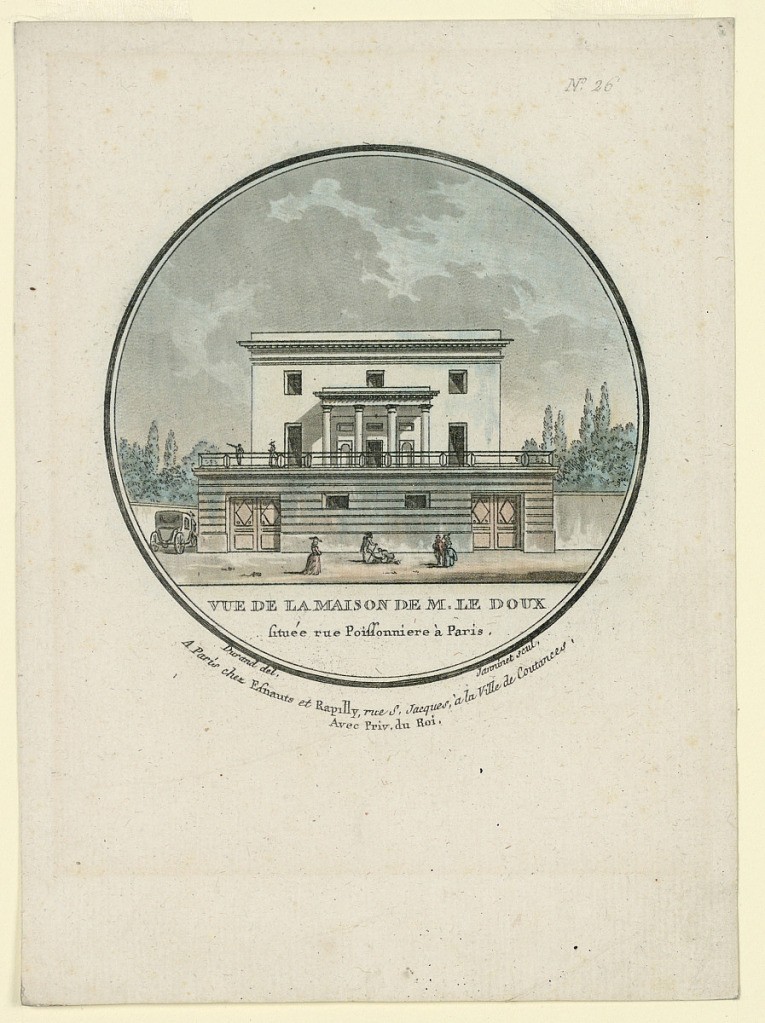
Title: Vue de la Maison de M. Le Doux (View of Mr. Le Doux's House)
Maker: Jean-François Janinet, French, 1752-1814
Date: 1787–92
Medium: Etching; black, yellow and green inks on cream paper
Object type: print
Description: This is an etching in color of the architect Claude Nicolas Ledoux's house on the rue Poissonière in Paris, a fashionable neighborhood to live in at the time. Janinet is considered the inventor of an innovative aquatint method of etching, involving printing each seperate color one on top of the other. He was the chief color engraver of his time. Other similar "oculus" views of Parisian monuments are also attributed to him, seemingly produced around the same period.